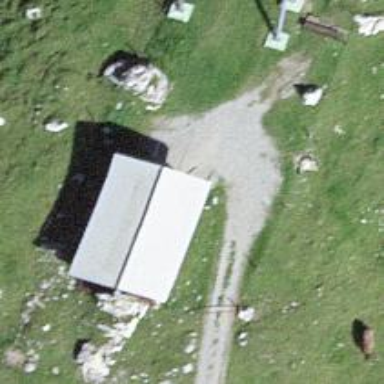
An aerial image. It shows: Aerialway station.